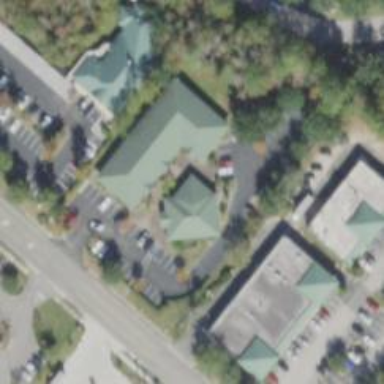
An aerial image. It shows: Pharmacy providing healthcare services.